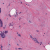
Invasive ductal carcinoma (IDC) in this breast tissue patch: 1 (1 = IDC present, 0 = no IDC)